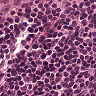
Metastatic tissue present: no